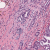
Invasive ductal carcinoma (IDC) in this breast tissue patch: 1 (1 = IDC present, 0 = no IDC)